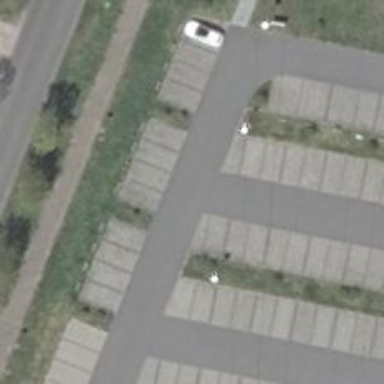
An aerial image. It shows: Parking aisle designated as service road.